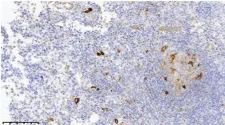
Histopathology and immunohistochemistry of the lymph nodes of this patient. IHC staining showed that lymphoma cells were negative for. CD30 (20x).
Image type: pathology (immunostaining)